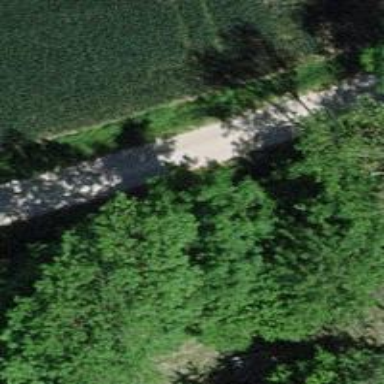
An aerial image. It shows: Track road with grade4 tracktype.